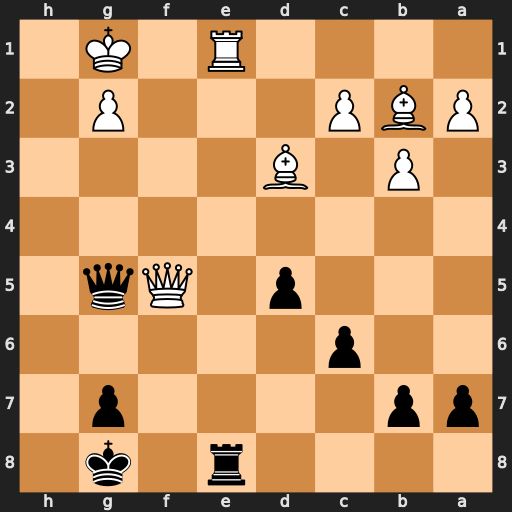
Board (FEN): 4r1k1/pp4p1/2p5/3p1Qq1/8/1P1B4/PBP3P1/4R1K1
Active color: b
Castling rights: -
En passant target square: -
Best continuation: Rxe1+ Kh2 Qh4+ Qh3 Qf4+